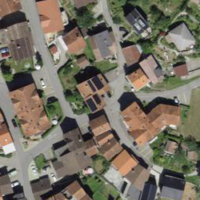
EUNIS habitat code: 54
Species observed at this site:
Eristalis tenax